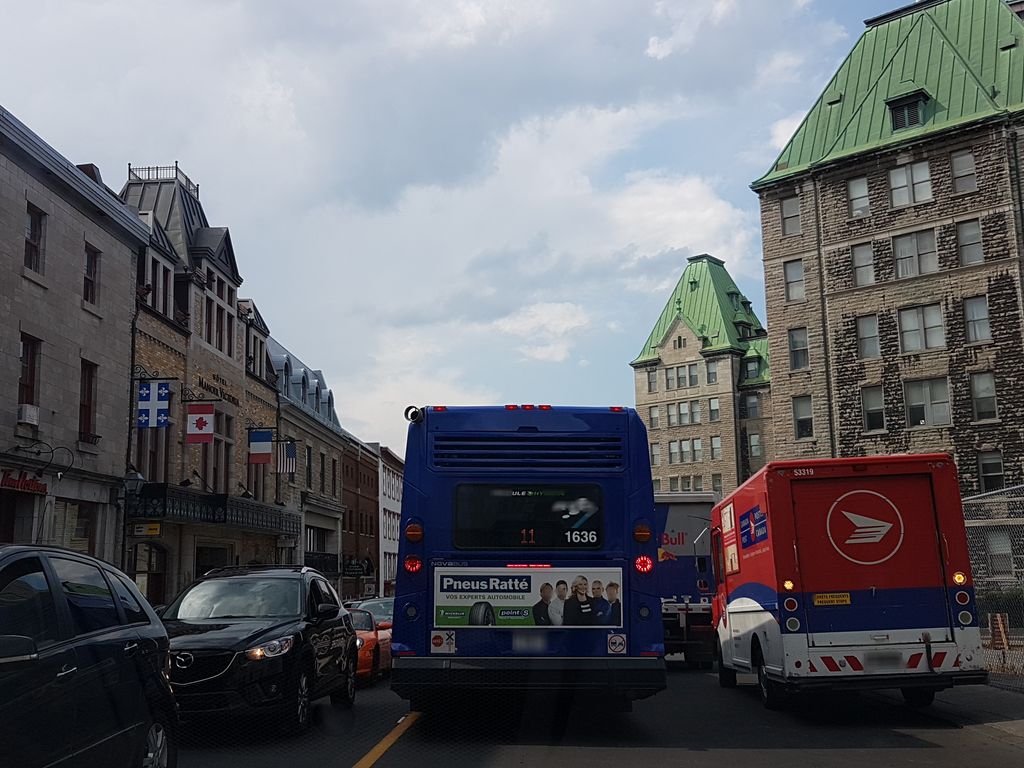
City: quebec_city